【题型】解答题　【知识点】函数　【难度】medium
\textbf{已知函数$f(x)$和$g(x)$的定义域分别为$D_1$和$D_2$，若对任意的$x_0\in D_1$，都恰好存在$n$个不同的实数$x_1,x_2,\cdots,x_n\in D_2$，使得$g(x_i)=f(x_0)$（其中$i=1,2,\cdots,n,n\in\mathbb{N}^*$），则称$g(x)$为$f(x)$的“$n$重覆盖函数”。}

\vspace{0.3cm}
\noindent\textbf{(1)判断下面两组函数中，$g(x)$是否为$f(x)$的“$n$重覆盖函数”，并说明理由；}

\noindent\textbf{① $g(x)=\cos x\ (0<x<4\pi)$，$f(x)=x\ (-1<x<1)$，“4重覆盖函数”；}

\noindent\textbf{② $g(x)=|x|\ (-2\leq x\leq 2)$，$f(x)=1+\sin x\ (x\in\mathbb{R})$，“2重覆盖函数”；}

\vspace{0.3cm}
\noindent\textbf{(2)若$g(x)=\dfrac{1-|\sin\pi x|}{x}$，$x\in(0,+\infty)$为$f(x)=\dfrac{1}{x}$，$x\in(s,t)\ (0<s<t)$的“9重覆盖函数”，求$t-s$的最大值.}
【解答】
\vspace{0.5cm}
\noindent\textbf{【答案】}
\noindent\textbf{(1)①是，理由见解析；②不是，理由见解析；}

\noindent\textbf{(2)1}

\vspace{0.5cm}
\noindent\textbf{【分析】(1) ①：根据两个函数的值域，结合余弦函数的周期性进行判断即可；}

\noindent\textbf{②：根据两个函数的值域，结合偶函数的性质进行判断即可；}

\noindent\textbf{(2) 利用正弦型函数的性质，结合反比例函数的性质进行求解即可.}

\vspace{0.5cm}
\noindent\textbf{【详解】(1) ①：当$-1<x<1$时，$-1<f(x)<1$，根据余弦函数的图象可知，}

\noindent\textbf{$g(x)$是$f(x)$的“4重覆盖函数”；}

\vspace{0.3cm}
\noindent\textbf{②：由$-1\leq\sin x\leq1$可知：$0\leq f(x)\leq2$，函数$g(x)=|x|\ (-2\leq x\leq2)$的图象如下图所示：}

\vspace{0.3cm}
\noindent\textbf{当$x=\dfrac{3\pi}{2}$时，$f\left(\dfrac{3\pi}{2}\right)=1+\sin\dfrac{3\pi}{2}=0$，当$g(x)=|x|=0\Rightarrow x=0$，}

\noindent\textbf{所以$g(x)$不是$f(x)$的“2重覆盖函数”；}

\vspace{0.5cm}
\noindent\textbf{(2) 因为$x\in(s,t)$，所以$\dfrac{1}{t}<f(x)<\dfrac{1}{s}$，}

\noindent\textbf{因为$0\leq|\sin\pi x|\leq1$，}

\noindent\textbf{所以当$x\in(0,+\infty)$时，$g(x)\geq0$，}

\noindent\textbf{当$x\in\left(0,\dfrac{1}{2}\right]$时，$g(x)=\dfrac{1-|\sin\pi x|}{x}=\dfrac{1-\sin\pi x}{x}$，}

\noindent\textbf{函数$y=1-\sin\pi x$和函数$y=\dfrac{1}{x}$都是单调递减函数，}

\noindent\textbf{故该函数单调递减，}

\noindent\textbf{当$x\in\left(\dfrac{1}{2},1\right]$时，$g(x)=\dfrac{1-|\sin\pi x|}{x}=\dfrac{1-\sin\pi x}{x}$，}

\noindent\textbf{函数$y=1-\sin\pi x$是单调递增函数，函数$y=\dfrac{1}{x}$是单调递减函数，而函数$y=1-\sin\pi x$递增的速度快于函数$y=\dfrac{1}{x}$递减的速度，所以函数单调递增，}

\noindent\textbf{而函数$y=1-|\sin\pi x|$的最小正周期为：$\dfrac{1}{2}\times\dfrac{2\pi}{\pi}=1$，}

\noindent\textbf{因此函数$g(x)=\dfrac{1-|\sin\pi x|}{x}$，$x\in(0,+\infty)$的图象如下图所示：}

\vspace{0.3cm}
\noindent\textbf{因此要想$g(x)=\dfrac{1-|\sin\pi x|}{x}$，$x\in(0,+\infty)$为$f(x)=\dfrac{1}{x}$，$x\in(s,t)\ (0<s<t)$的“9重覆盖函数”，只需}
\[
\begin{cases}
g(4)\geq\dfrac{1}{s} \\
g(5)\leq\dfrac{1}{t}
\end{cases}
\Rightarrow
\begin{cases}
\dfrac{1}{4}\geq\dfrac{1}{s} \\
\dfrac{1}{5}\leq\dfrac{1}{t}
\end{cases}
\Rightarrow
\begin{cases}
s\geq4 \\
t\leq5
\end{cases}
\Rightarrow
\begin{cases}
-s\leq-4 \\
t\leq5
\end{cases}
\Rightarrow t-s\leq1,
\]
\noindent\textbf{所以$t-s$的最大值1.}

\vspace{0.5cm}
\noindent\textbf{【点睛】关键点睛：根据函数的单调性结合函数图象是解题的关键.}
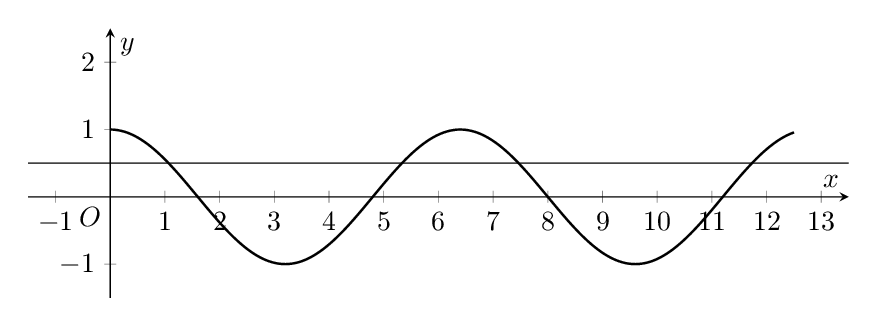
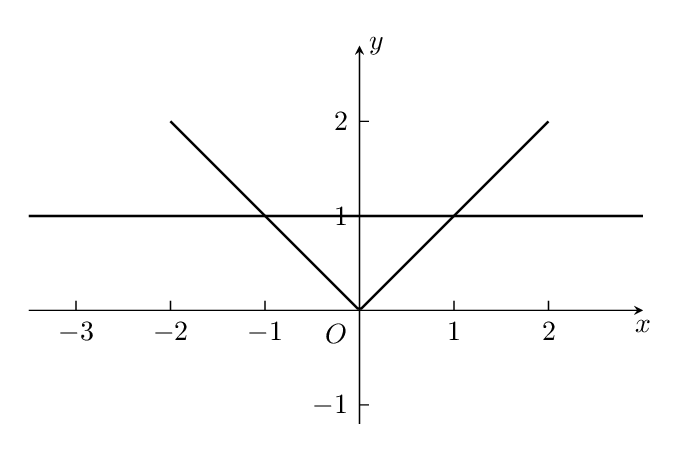
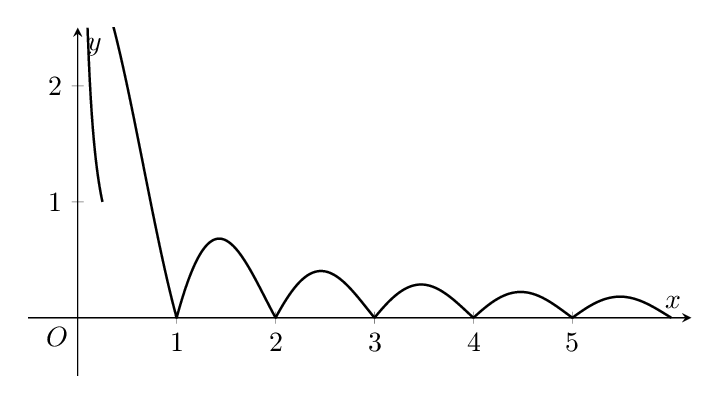